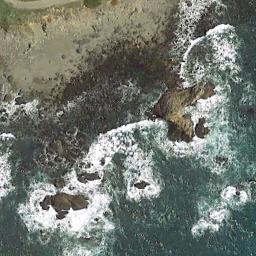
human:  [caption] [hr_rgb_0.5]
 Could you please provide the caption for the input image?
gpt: The waves of the dark green seawater wash the rocks .

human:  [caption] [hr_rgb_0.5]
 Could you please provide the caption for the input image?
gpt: The type of beach is rocky coast and the beach has some marine stacks .

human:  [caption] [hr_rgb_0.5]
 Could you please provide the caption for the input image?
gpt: The sea has ripples .

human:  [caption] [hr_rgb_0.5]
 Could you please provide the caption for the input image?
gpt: The beach is lined with blue water and brown rocks and waves breaking ashore .

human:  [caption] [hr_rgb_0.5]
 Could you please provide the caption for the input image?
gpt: Many stones of different sizes are on the beach .